Question: '''
function get-localgroupmember {
[CmdletBinding()]
param(
[parameter(ValueFromPipeline=$true,
ValueFromPipelineByPropertyName=$true)]
[string[]]$computername = $env:COMPUTERNAME
)
BEGIN {
Add-Type -AssemblyName System.DirectoryServices.AccountManagement
$ctype = [System.DirectoryServices.AccountManagement.ContextType]::Machine
}
PROCESS{
foreach ($computer in $computername) {
$context = New-Object -TypeName System.DirectoryServices.AccountManagement.PrincipalContext -ArgumentList $ctype, $computer
$idtype = [System.DirectoryServices.AccountManagement.IdentityType]::SamAccountName
$group = [System.DirectoryServices.AccountManagement.GroupPrincipal]::FindByIdentity($context, $idtype, 'Administrators')
$group.Members |
select @{N='Server'; E={$computer}}, @{N='Domain'; E={$_.Context.Name}}, samaccountName
} # end foreach
} # end PROCESS
}
"Win12R2", "W12SUS" | get-localgroupmember
'''
What I want is the output to look like the following and I want to flag the users in the admin group that are NOT part of our standard setup. Really I want to ignore the SAM accounts that are the domain accounts but flagging them for now works. What is happening is there is a looping through the SAM accounts to create this output. However when the machine is offline I need to note that too.

I also do NOT want to use a 'ValueFromPipeline' but rather get a list of PC names from this command '$allComputers = Get-ADComputer -Filter 'PasswordLastSet -ge $date' -properties PasswordLastSet | select Name' and then use that variable as the source to loop through.
This is my revised code but I'm having issues creating a custom object to add to an array when there seems to be looping in the '$group.Members |select @{N='Server'; E={$computer}}, @{N='Domain'; E={$_.Context.Name}}, samaccountName'
'''
function get-localgroupmember {
[CmdletBinding()]
param(
[Parameter(Mandatory=$True,HelpMessage="Enter PC")]
[ValidateNotNullorEmpty()]
[object]$computername = $null
)
BEGIN {
$newArray = @();
Add-Type -AssemblyName System.DirectoryServices.AccountManagement
$ctype = [System.DirectoryServices.AccountManagement.ContextType]::Machine
}
PROCESS{
foreach ($computer in $computername) {
If (Test-Connection -ComputerName $computer.name -Quiet -Count 1) {
try {
$context = New-Object -TypeName System.DirectoryServices.AccountManagement.PrincipalContext -ArgumentList $ctype, $computer.name
$idtype = [System.DirectoryServices.AccountManagement.IdentityType]::SamAccountName
$group = [System.DirectoryServices.AccountManagement.GroupPrincipal]::FindByIdentity($context, $idtype, 'Administrators')
$group.Members | select @{N='Server'; E={$computer.name}}, @{N='Domain'; E={$_.Context.Name}}, samaccountName
$objComputer = [pscustomobject] @{
Server = $computer.name
Domain = $group.Members | select @{N='Domain'; E={$_.Context.Name}}
Account = $Computer.samaccountName
}
} catch {
$objComputer = [pscustomobject] @{
Server = $computer.name
Domain = "Error"
Account = "Error"
}
}
} else {
$objComputer = [pscustomobject] @{
Server = $computer.name
Domain = "Off-Line"
Account = "Off-Line"
}
} $arrayNew += $objComputer
} # end foreach
} # end PROCESS
return $arrayNew
}
$date = [DateTime]::Today.AddDays(-1)
$allComputers = Get-ADComputer -Filter 'PasswordLastSet -ge $date' -properties PasswordLastSet | select Name
get-localgroupmember -computername $allComputers | Out-GridView
'''
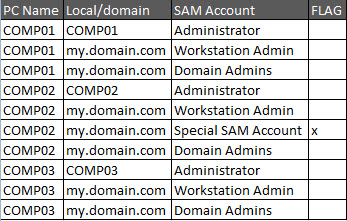
Answer: To be honest I would not try to output an array object like you are. There is really no need for it. Just create each object as needed, and let it output directly (you really don't need to use 'return' as the function will pass any output down the pipeline unless you specifically tell it otherwise, with something like 'Write-Host', or 'Out-File'). Also, it looks like your input wants an object (that's pretty vague), but you are then trying to loop through that object, and use each record as the name of a PC, so what you really want for input is an array of strings. In that case change your type from '[object]' to '[string[]]'. Lastly, a good bit of your code can be simplified if you just expand the 'Name' property when creating your '$AllComputers' variable. Oh, I lied, this is the last thing... Your 'return' statement is not in a valid section of your function. It would need to be something like 'END{ Return $arrayNew }'
Then you just have to add a list of excepted accounts to not flag, or add some logic in, or something. Honestly, your code should do pretty much everything you want it to do with a little syntax fixing. Here's based on your script, where it outputs all members of the group and flags any that arn't a local account with the name 'Administrator', and are not a domain account listed as OK (defined in the 'BEGIN' section, currently "Domain Admins" or "Workstation Admin").
'''
function get-localgroupmember {
[CmdletBinding()]
param(
[Parameter(Mandatory=$True,HelpMessage="Enter PC")]
[string[]]$computername
)
BEGIN {
Add-Type -AssemblyName System.DirectoryServices.AccountManagement
$ctype = [System.DirectoryServices.AccountManagement.ContextType]::Machine
$OKAccounts = ("Workstation Admin","Domain Admins" | ForEach{[regex]::Escape($_)}) -join "|"
}
PROCESS{
foreach ($computer in $computername) {
If (Test-Connection -ComputerName $computer -Quiet -Count 1) {
try {
$context = New-Object -TypeName System.DirectoryServices.AccountManagement.PrincipalContext -ArgumentList $ctype, $computer
$idtype = [System.DirectoryServices.AccountManagement.IdentityType]::SamAccountName
$group = [System.DirectoryServices.AccountManagement.GroupPrincipal]::FindByIdentity($context, $idtype, 'Administrators')
$group.Members | select @{N='Server'; E={$computer}}, @{N='Domain'; E={$_.Context.Name}}, samaccountName, @{N='Flag';E={If(!(($_.Context.Name -eq $Computer -and $_.samaccountname -match "Administrator") -or ($_.context.name -ne $Computer -and $_.samaccountname -match $OKAccounts))){"X"}}}
} catch {
[pscustomobject] @{
Server = $computer
Domain = "Error"
SamAccountName = "Error"
Flag = ''
}
}
} else {
[pscustomobject] @{
Server = $computer
Domain = "Off-Line"
SamAccountName = "Off-Line"
Flag = ''
}
}
} # end foreach
} # end PROCESS
}
$date = [DateTime]::Today.AddDays(-1)
$allComputers = Get-ADComputer -Filter 'PasswordLastSet -ge $date' -properties PasswordLastSet | select -Expand Name
#$allComputers = $env:COMPUTERNAME
get-localgroupmember -computername $allComputers | Out-GridView
'''
That should give you output something like:
'''
Server Domain SamAccountName Flag
------ ------ -------------- ----
TMTsLab TMTsLab Administrator
TMTsLab TMTsTacoTruck.com Domain Admins
TMTsLab TMTsTacoTruck.com SomeAcct1 X
TMTsLab TMTsTacoTruck.com SomeAcct2 X
TMTsLab TMTsTacoTruck.com TMTech X
'''
Probably better yet would be to filter out the accounts you don't want, rather than just not flag them. So change the '@{N='Flag';E={If(!(($_.Context.Name -eq $Computer -and $_.samaccountname -match "Administrator") -or ($_.context.name -ne $Computer -and $_.samaccountname -match $OKAccounts))){"X"}}}' bit to a 'Where' statement, so that line would be:
'''
$group.Members | select @{N='Server'; E={$computer}}, @{N='Domain'; E={$_.Context.Name}}, samaccountName | Where { !(($_.Server -eq $_.Domain -and $_.samaccountname -match "Administrator") -or ($_.Server -ne $_.Domain -and $_.samaccountname -match $OKAccounts)) }
'''
You'll also want to remove the 'Flag = ''' lines from your 'Catch' and 'Else' scriptblocks as well. Which then the code only returns something like:
'''
Server Domain SamAccountName
------ ------ --------------
TMTsLab TMTsTacoTruck.com SomeAcct1
TMTsLab TMTsTacoTruck.com SomeAcct2
TMTsLab TMTsTacoTruck.com TMTech
'''
Full function code at that point:
'''
function get-localgroupmember {
[CmdletBinding()]
param(
[Parameter(Mandatory=$True,HelpMessage="Enter PC")]
[string[]]$computername
)
BEGIN {
Add-Type -AssemblyName System.DirectoryServices.AccountManagement
$ctype = [System.DirectoryServices.AccountManagement.ContextType]::Machine
$OKAccounts = ("Workstation Admin","Domain Admins" | ForEach{[regex]::Escape($_)}) -join "|"
}
PROCESS{
foreach ($computer in $computername) {
If (Test-Connection -ComputerName $computer -Quiet -Count 1) {
try {
$context = New-Object -TypeName System.DirectoryServices.AccountManagement.PrincipalContext -ArgumentList $ctype, $computer
$idtype = [System.DirectoryServices.AccountManagement.IdentityType]::SamAccountName
$group = [System.DirectoryServices.AccountManagement.GroupPrincipal]::FindByIdentity($context, $idtype, 'Administrators')
$group.Members | select @{N='Server'; E={$computer}}, @{N='Domain'; E={$_.Context.Name}}, samaccountName | Where{ !(($_.Server -ieq $_.Domain -and $_.samaccountname -match "Administrator") -or ($_.Server -ne $_.Domain -and $_.samaccountname -match $OKAccounts)) }
} catch {
[pscustomobject] @{
Server = $computer
Domain = "Error"
Account = "Error"
}
}
} else {
[pscustomobject] @{
Server = $computer
Domain = "Off-Line"
Account = "Off-Line"
}
}
} # end foreach
} # end PROCESS
}
'''